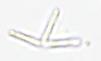
Label: Thalassionema